Aerial crown-view tile of a tropical tree (Barro Colorado Island, Panama), acquired 20241216:
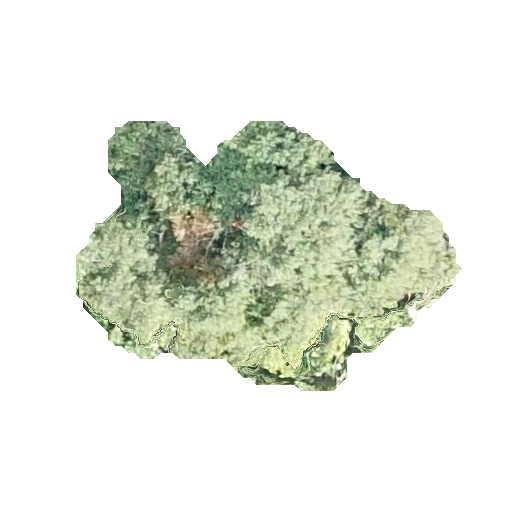
Species: Chrysophyllum cainito
GBIF accepted scientific name: Chrysophyllum cainito
Crown area: 101.728 m²